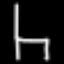
Label: chair